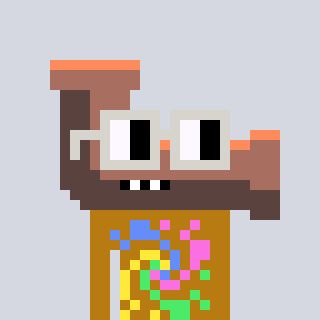
a pixel art character with square light gray glasses, a pipe-shaped head and a gold-colored body on a cool background